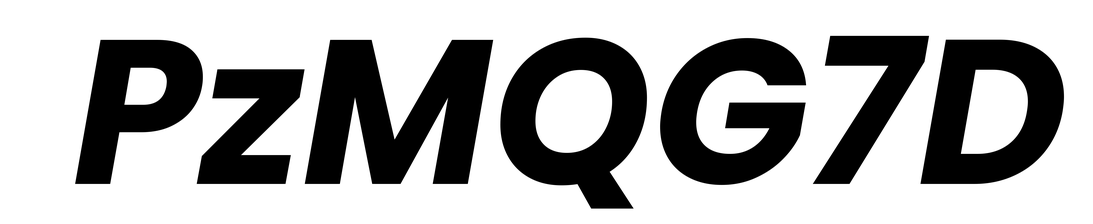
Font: Poppins-BoldItalic